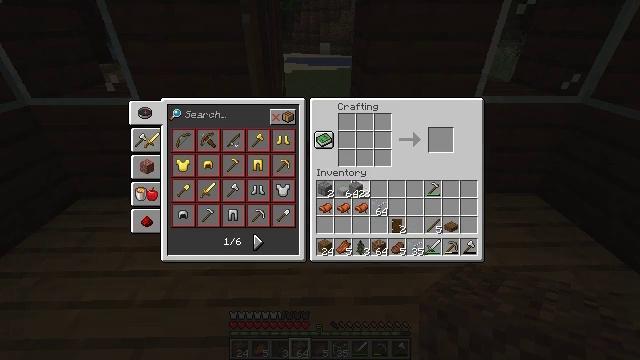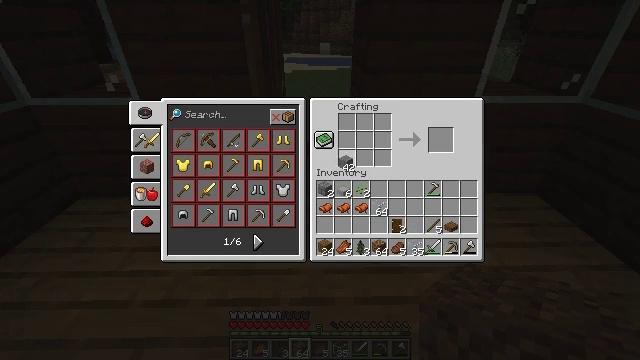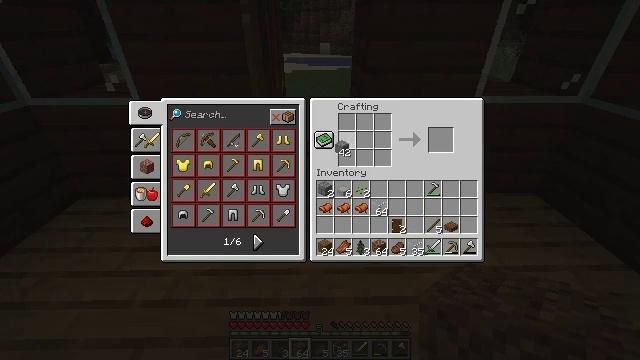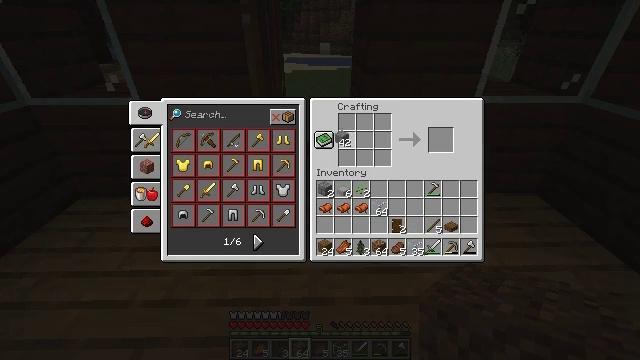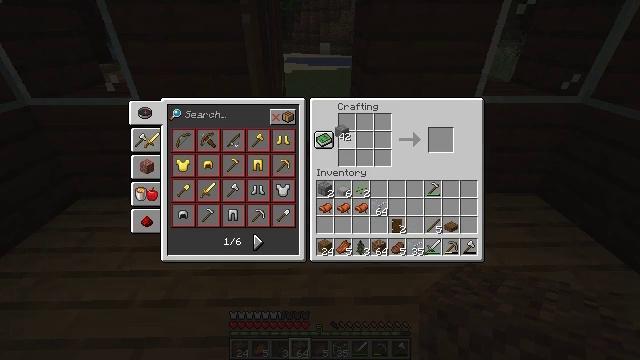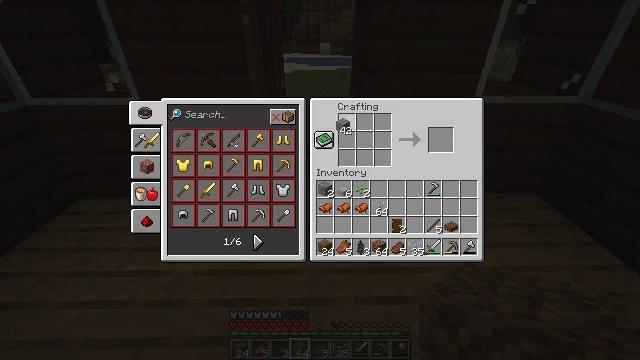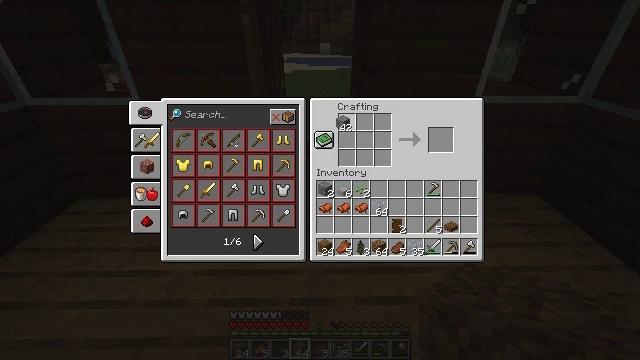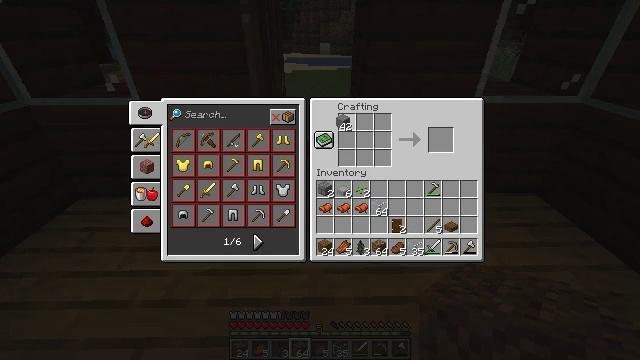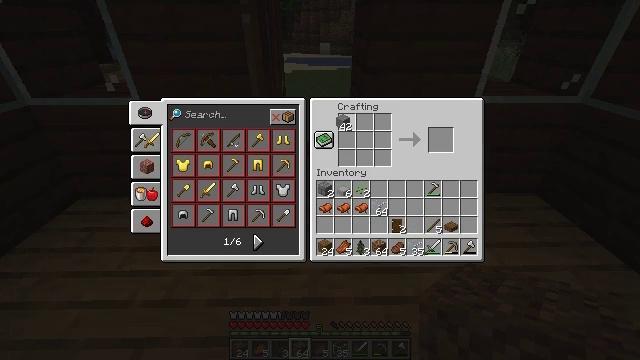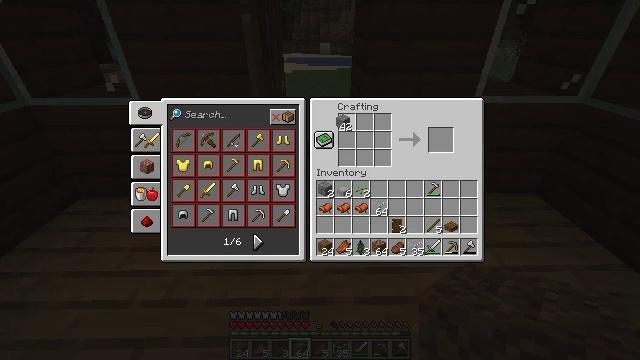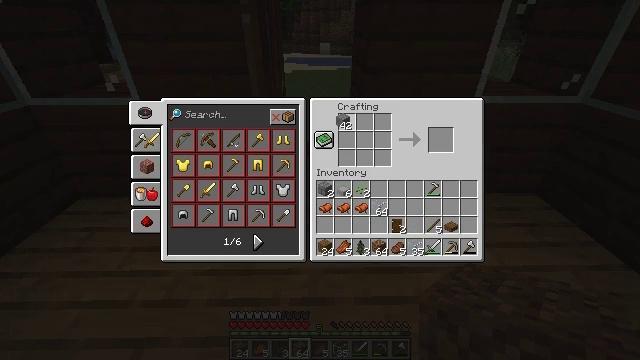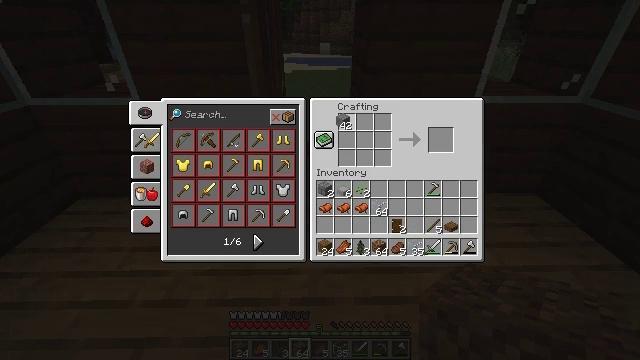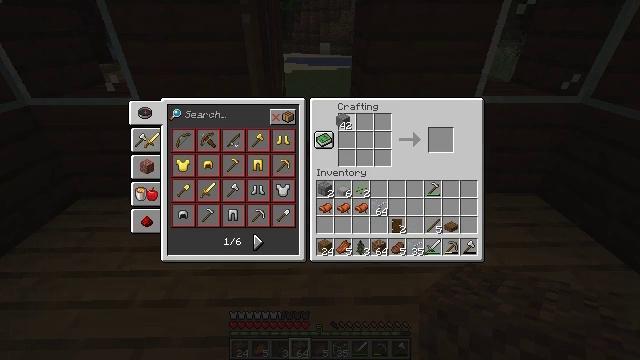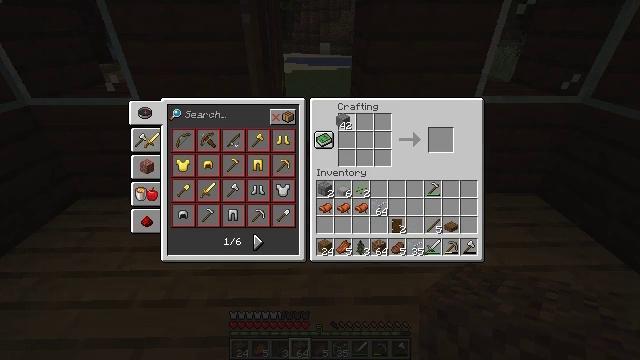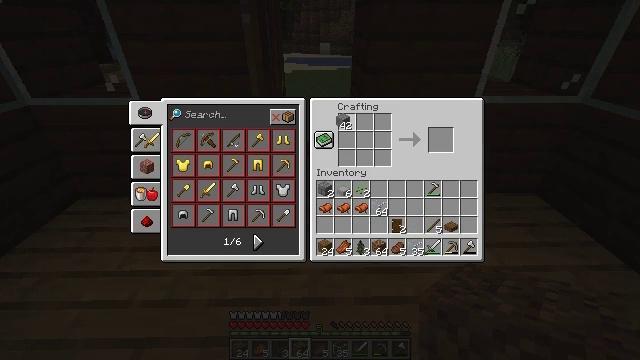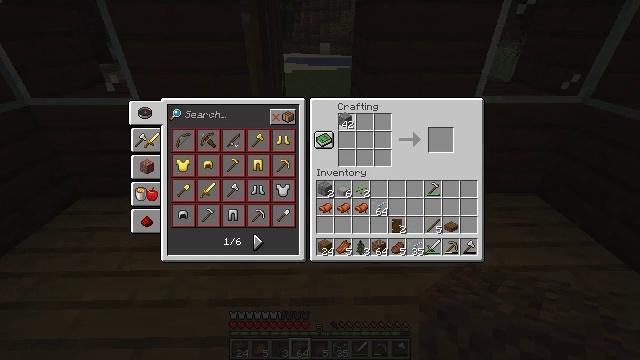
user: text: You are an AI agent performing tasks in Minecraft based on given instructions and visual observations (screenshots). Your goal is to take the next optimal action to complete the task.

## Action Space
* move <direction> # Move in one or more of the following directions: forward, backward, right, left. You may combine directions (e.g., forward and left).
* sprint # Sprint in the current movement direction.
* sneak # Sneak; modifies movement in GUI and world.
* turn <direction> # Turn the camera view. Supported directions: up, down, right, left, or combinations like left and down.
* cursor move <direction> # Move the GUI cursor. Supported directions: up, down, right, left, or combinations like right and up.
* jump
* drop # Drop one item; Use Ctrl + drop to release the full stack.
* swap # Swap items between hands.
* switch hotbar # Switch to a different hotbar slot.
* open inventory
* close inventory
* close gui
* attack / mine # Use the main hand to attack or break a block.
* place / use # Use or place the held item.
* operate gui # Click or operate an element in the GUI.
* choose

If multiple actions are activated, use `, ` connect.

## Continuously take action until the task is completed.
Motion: motion action
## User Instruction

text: Make stone stairs with stone in the crafting table.
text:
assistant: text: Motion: cursor move left and up
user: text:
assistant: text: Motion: cursor move up
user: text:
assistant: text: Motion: cursor move up
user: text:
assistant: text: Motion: no_op
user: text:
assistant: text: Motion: no_op
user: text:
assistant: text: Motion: no_op
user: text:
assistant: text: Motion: no_op
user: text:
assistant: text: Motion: no_op
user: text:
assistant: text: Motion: no_op
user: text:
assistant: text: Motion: no_op
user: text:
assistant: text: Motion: no_op
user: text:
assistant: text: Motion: no_op
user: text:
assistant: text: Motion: no_op
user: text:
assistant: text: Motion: no_op
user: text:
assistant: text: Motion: no_op
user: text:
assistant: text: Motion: no_op
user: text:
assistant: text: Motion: no_op
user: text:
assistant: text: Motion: no_op
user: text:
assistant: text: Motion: no_op
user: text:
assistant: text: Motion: no_op
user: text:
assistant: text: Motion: no_op
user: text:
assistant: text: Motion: no_op
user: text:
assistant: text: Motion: no_op
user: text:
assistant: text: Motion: no_op
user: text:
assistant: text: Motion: no_op
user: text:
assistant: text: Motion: no_op
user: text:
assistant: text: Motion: no_op
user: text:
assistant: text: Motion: no_op
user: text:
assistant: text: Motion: no_op
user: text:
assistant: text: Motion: no_op